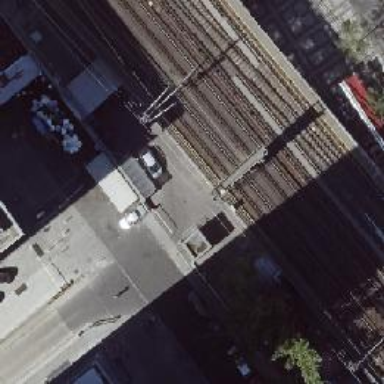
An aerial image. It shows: Viaduct railway bridge with electrified contact lines. The railway uses ballastless track technology.